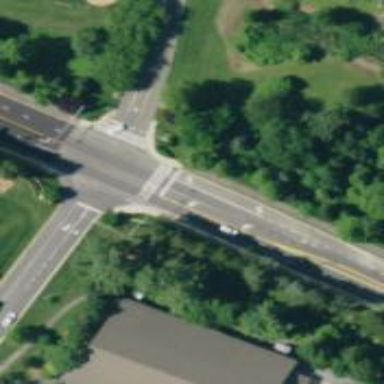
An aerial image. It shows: Marked crossing on footway.